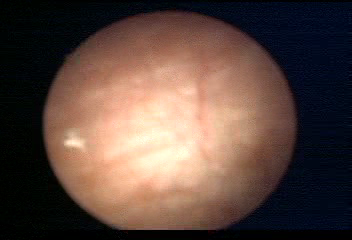
Modality: WLC
Class: Normal mucosa
Bladder cancer association: No